Field crop: maize
Growth stage: 2
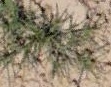
Species: salsola